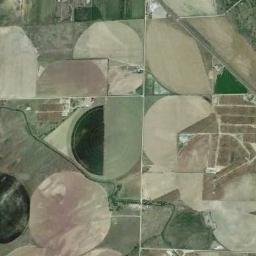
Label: circular_farmland